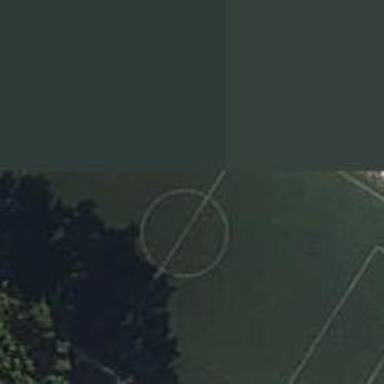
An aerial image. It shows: Artificial turf soccer pitch for leisure sport activities.